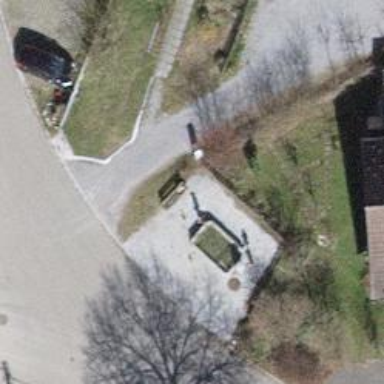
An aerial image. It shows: Brown bench.